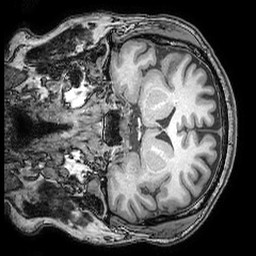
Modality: T1w
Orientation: coronal
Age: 32
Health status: ill
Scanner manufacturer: philips
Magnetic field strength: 3 T
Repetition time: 0.007 s
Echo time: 0.0035 s